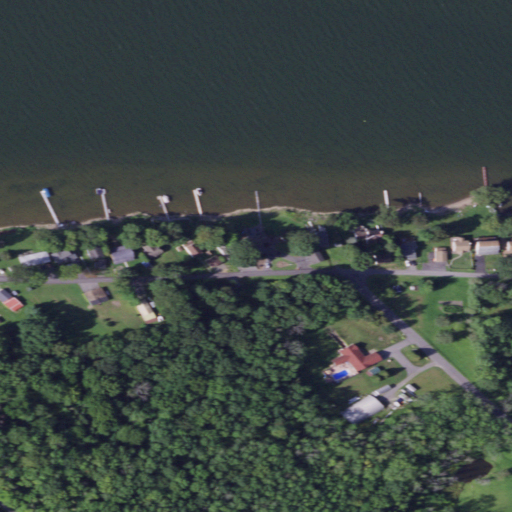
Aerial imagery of cape in New York named Burlingame Point containing open water, deciduous forest, open development, low intensity development, mixed forest, pasture, medium intensity development, and grassland